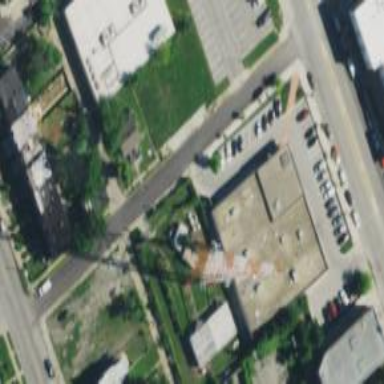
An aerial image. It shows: Chain link fence surrounding commercial area.